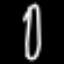
Label: fork